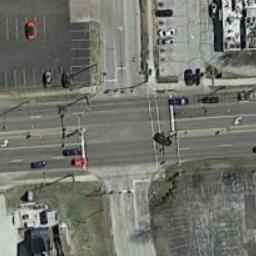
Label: intersection